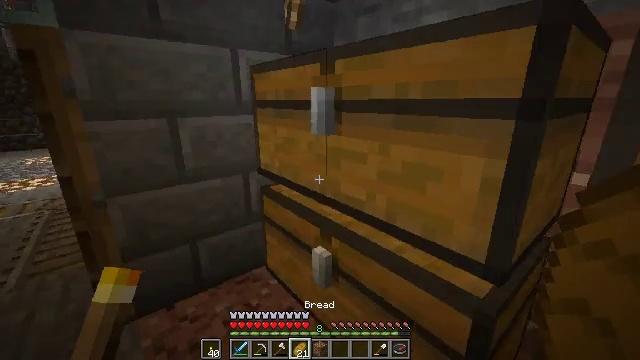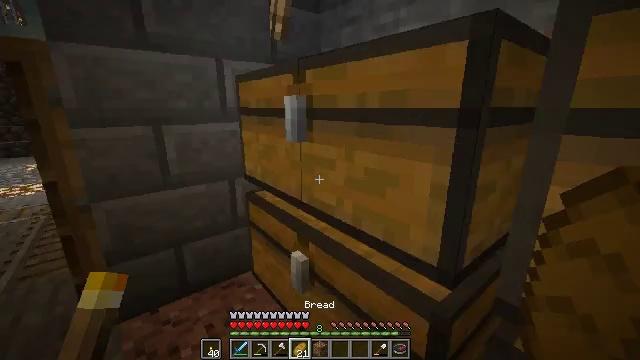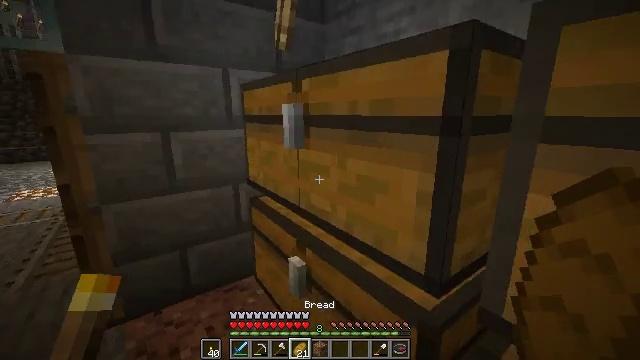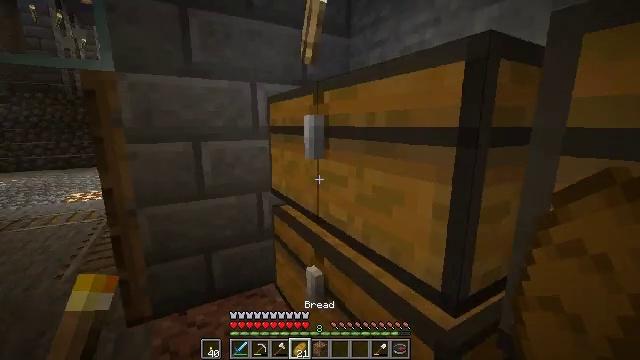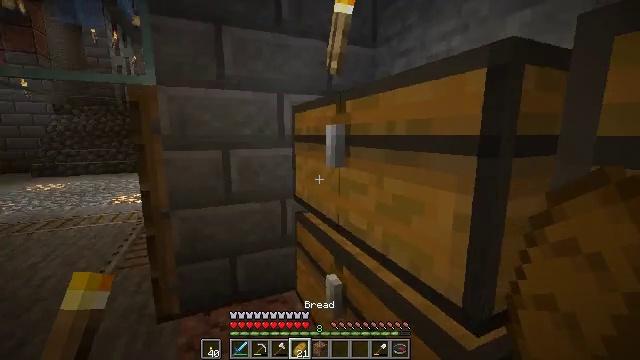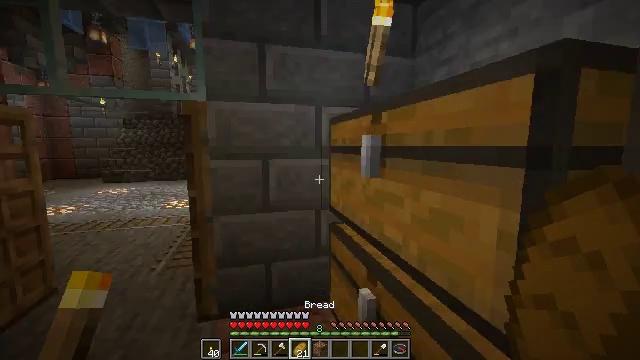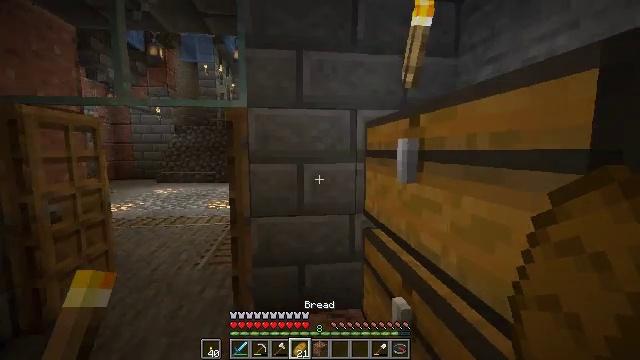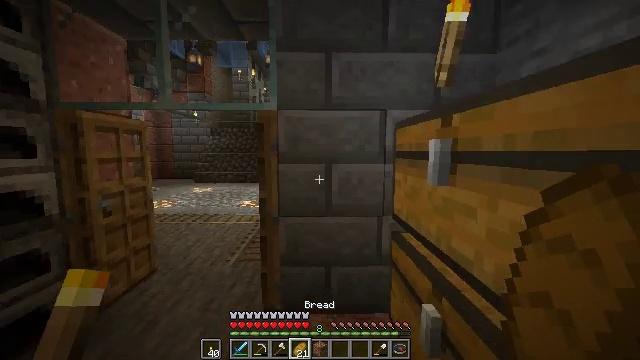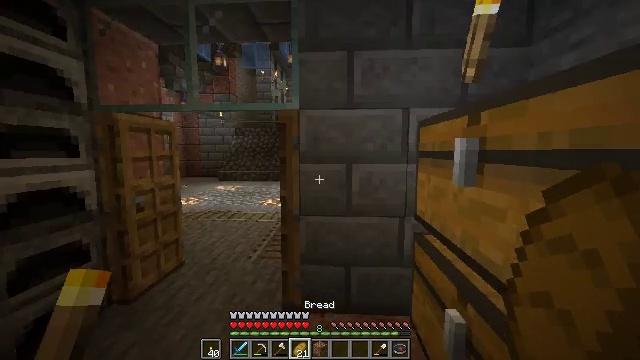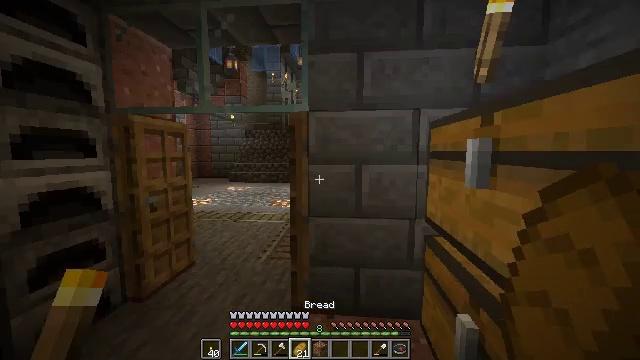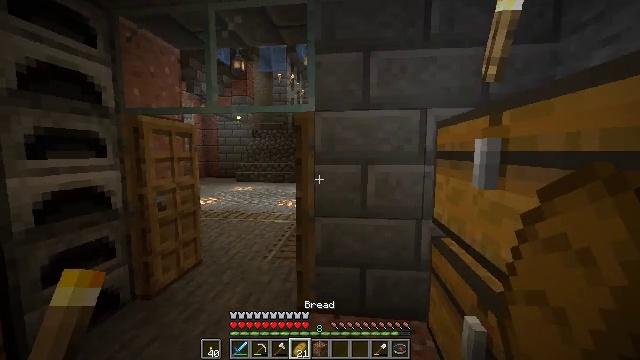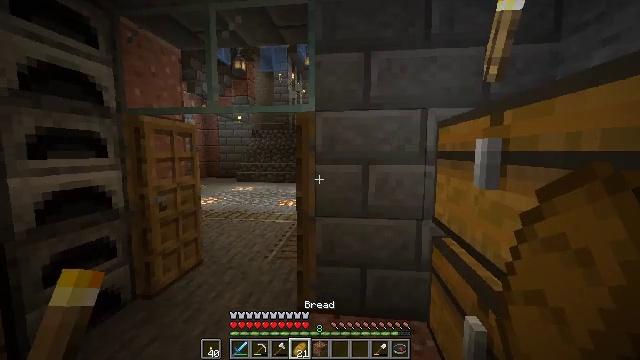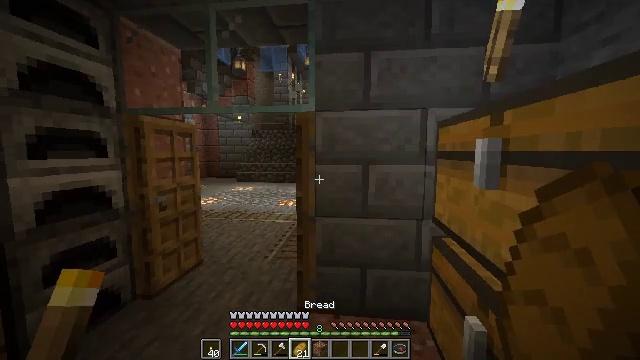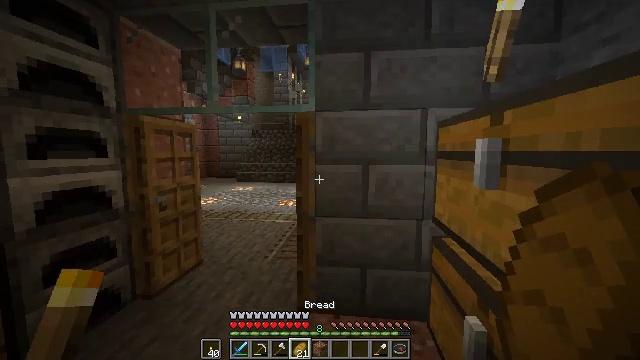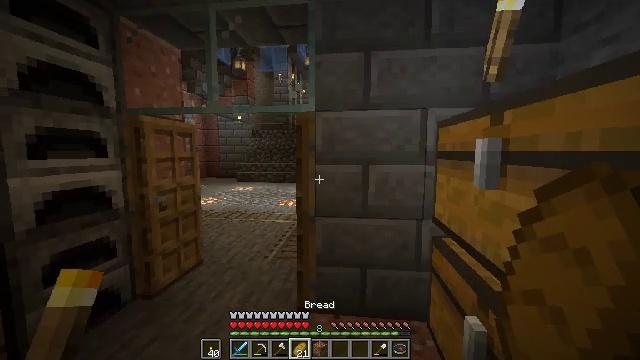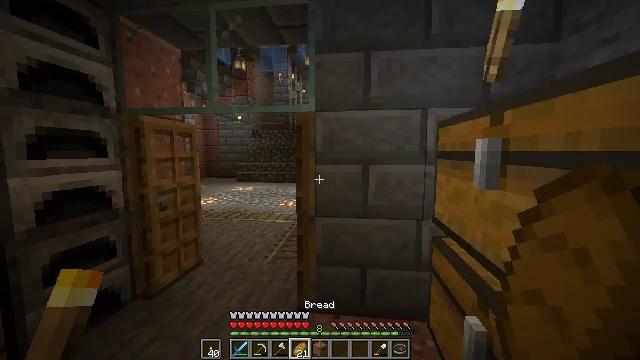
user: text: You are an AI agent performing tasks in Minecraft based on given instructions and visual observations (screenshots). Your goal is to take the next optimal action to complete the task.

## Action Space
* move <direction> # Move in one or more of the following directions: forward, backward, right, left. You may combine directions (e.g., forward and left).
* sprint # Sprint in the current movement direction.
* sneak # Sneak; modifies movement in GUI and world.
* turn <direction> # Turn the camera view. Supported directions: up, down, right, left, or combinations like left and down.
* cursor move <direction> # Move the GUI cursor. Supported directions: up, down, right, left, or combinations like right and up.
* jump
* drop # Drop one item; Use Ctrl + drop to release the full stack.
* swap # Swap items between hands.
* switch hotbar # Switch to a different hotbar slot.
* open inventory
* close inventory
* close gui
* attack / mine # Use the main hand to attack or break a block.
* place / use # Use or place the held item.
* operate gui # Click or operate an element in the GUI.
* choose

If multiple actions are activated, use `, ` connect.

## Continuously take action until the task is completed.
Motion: motion action
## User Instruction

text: Mine the redstone wall torch to retrieve it.
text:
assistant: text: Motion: turn up
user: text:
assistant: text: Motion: turn left and up
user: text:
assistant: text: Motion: turn left and up
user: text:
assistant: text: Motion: turn left and up
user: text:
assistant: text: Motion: turn left and up
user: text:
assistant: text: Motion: turn left
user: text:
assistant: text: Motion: turn left
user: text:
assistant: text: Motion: turn left
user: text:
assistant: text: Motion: turn left
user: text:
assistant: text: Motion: turn left
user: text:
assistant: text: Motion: no_op
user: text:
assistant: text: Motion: no_op
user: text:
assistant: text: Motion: no_op
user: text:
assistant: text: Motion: no_op
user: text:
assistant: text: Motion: no_op
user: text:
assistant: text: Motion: move back
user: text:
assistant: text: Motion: move back
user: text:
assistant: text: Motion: move back
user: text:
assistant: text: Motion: move back
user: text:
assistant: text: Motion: move back
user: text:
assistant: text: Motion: move back and move left
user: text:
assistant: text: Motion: move back and move left
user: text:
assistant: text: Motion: move back and move left
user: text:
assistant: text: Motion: move back and move left
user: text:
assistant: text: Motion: move left
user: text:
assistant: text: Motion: no_op
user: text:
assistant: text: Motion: no_op
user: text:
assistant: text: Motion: no_op
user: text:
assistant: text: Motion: no_op
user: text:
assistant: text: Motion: no_op